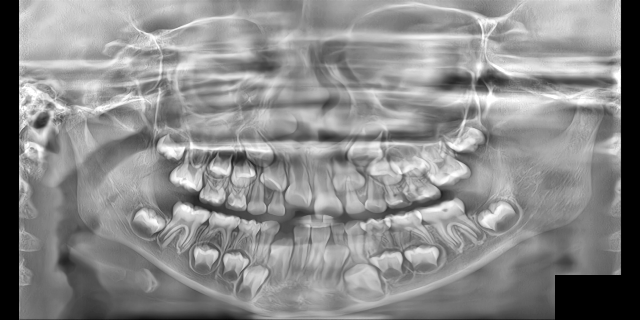
child